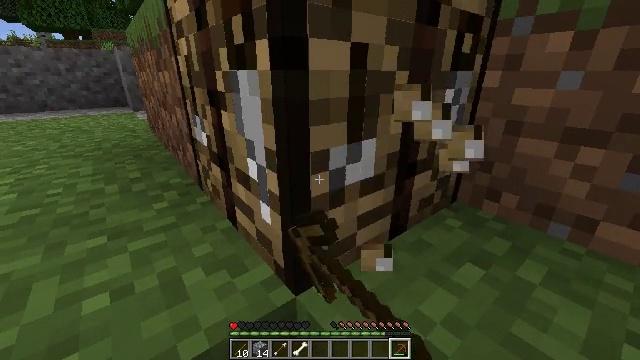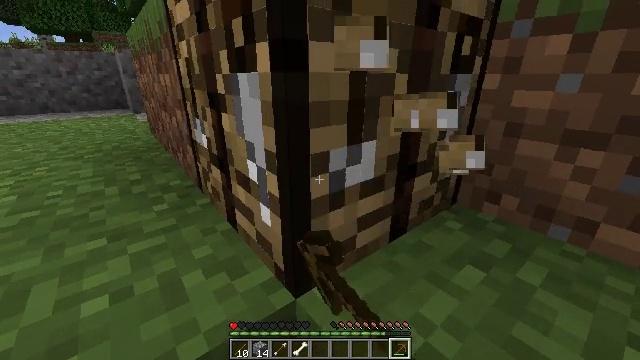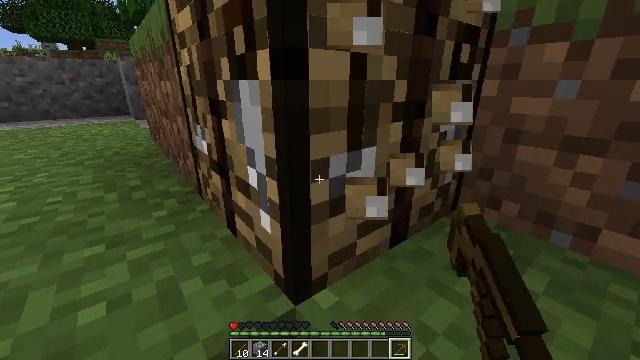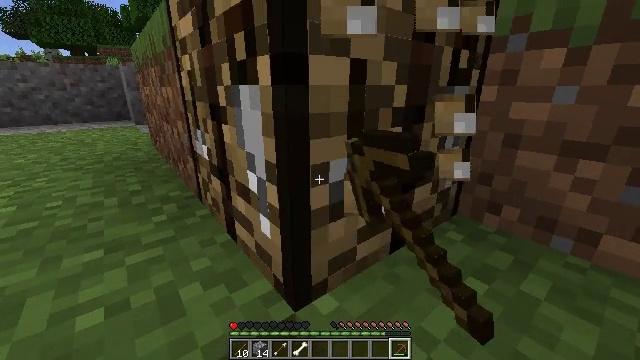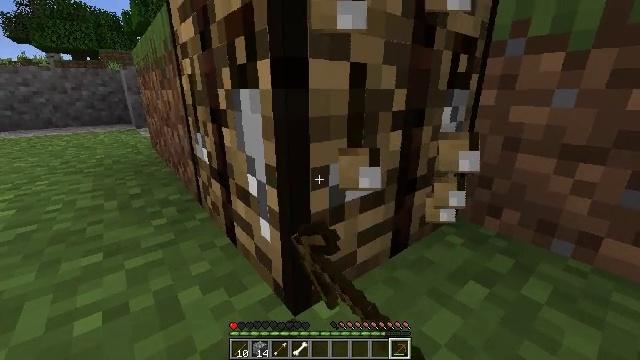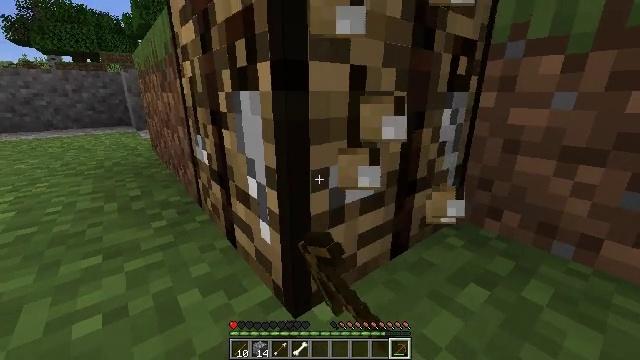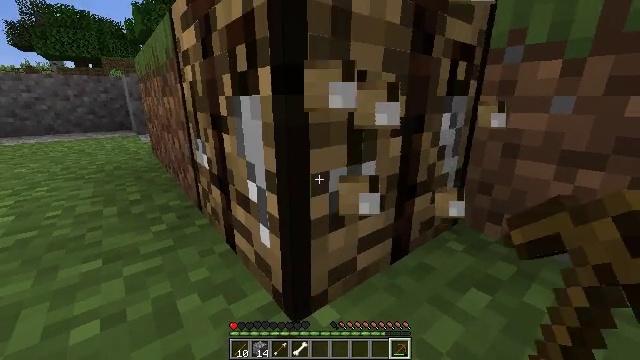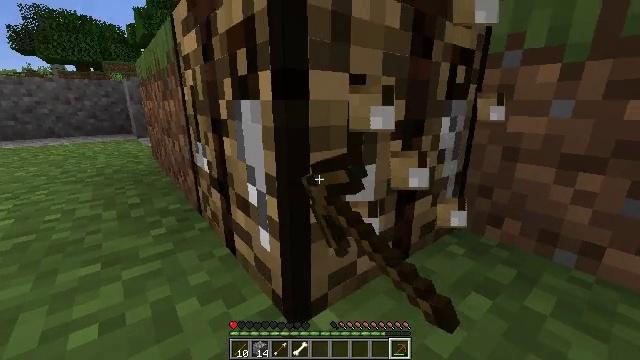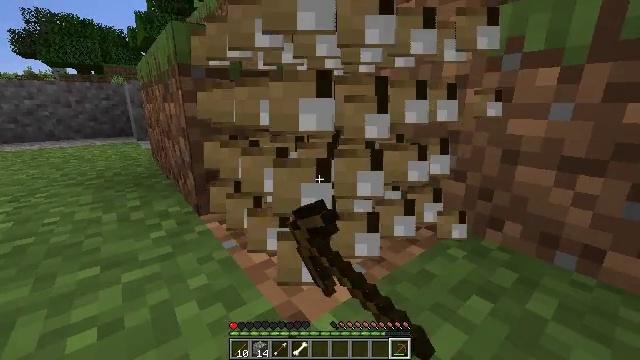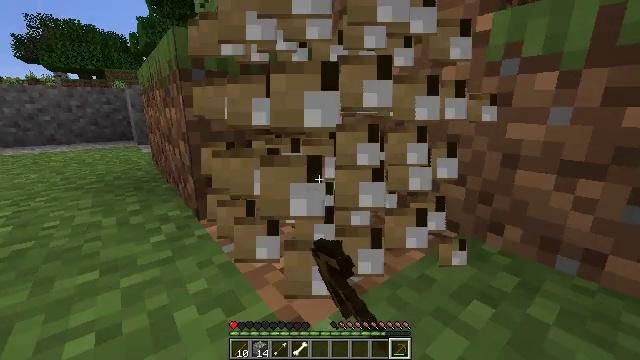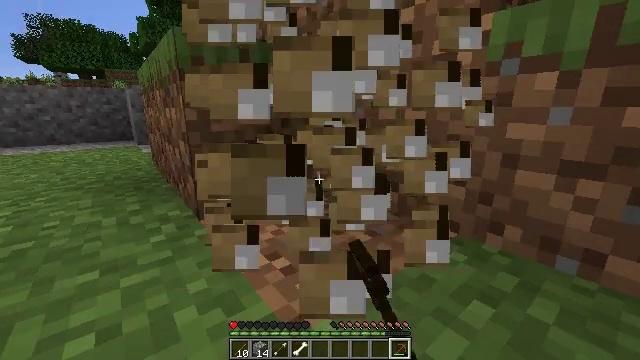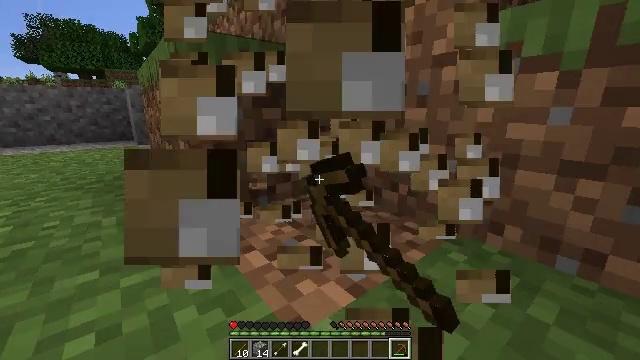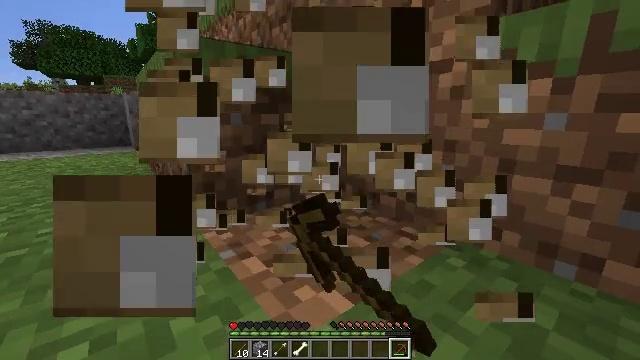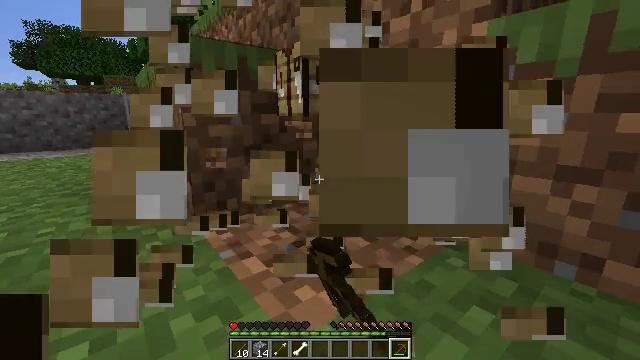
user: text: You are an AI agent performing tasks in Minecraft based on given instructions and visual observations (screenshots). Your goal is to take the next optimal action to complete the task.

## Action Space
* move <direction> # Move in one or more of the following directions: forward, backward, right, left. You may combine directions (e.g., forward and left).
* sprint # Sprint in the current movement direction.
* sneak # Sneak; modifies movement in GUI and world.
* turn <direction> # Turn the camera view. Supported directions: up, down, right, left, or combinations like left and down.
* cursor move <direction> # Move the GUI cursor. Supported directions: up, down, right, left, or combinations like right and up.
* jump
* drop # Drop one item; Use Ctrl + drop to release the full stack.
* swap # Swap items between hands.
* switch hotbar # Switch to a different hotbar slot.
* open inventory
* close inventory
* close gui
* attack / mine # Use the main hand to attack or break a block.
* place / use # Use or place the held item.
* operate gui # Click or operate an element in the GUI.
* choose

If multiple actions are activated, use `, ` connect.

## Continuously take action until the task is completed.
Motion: motion action
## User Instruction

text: Left click on the crafting table
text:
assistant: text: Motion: attack / mine
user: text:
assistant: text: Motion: turn up, attack / mine
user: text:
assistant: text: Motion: turn up, attack / mine
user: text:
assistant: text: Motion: attack / mine
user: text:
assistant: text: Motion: attack / mine
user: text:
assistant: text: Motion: attack / mine
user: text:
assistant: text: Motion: attack / mine
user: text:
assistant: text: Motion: attack / mine
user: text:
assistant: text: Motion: attack / mine
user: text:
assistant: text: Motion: attack / mine
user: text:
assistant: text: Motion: attack / mine
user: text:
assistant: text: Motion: turn up, attack / mine
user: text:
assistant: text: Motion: attack / mine
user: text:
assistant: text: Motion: attack / mine